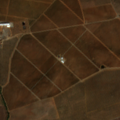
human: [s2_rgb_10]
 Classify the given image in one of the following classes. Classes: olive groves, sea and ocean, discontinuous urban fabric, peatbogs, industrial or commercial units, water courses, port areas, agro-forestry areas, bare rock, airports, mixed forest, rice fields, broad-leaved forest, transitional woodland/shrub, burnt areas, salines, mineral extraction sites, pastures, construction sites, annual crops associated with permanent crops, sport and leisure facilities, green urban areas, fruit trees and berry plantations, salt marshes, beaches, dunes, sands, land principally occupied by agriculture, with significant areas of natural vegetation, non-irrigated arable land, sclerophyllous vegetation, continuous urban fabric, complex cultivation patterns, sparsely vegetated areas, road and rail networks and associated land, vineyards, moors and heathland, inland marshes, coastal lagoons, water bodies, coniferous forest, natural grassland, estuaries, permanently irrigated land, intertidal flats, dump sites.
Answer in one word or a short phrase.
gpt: non-irrigated arable land, vineyards, olive groves